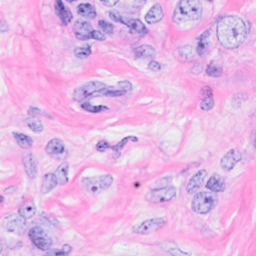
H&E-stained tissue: Breast